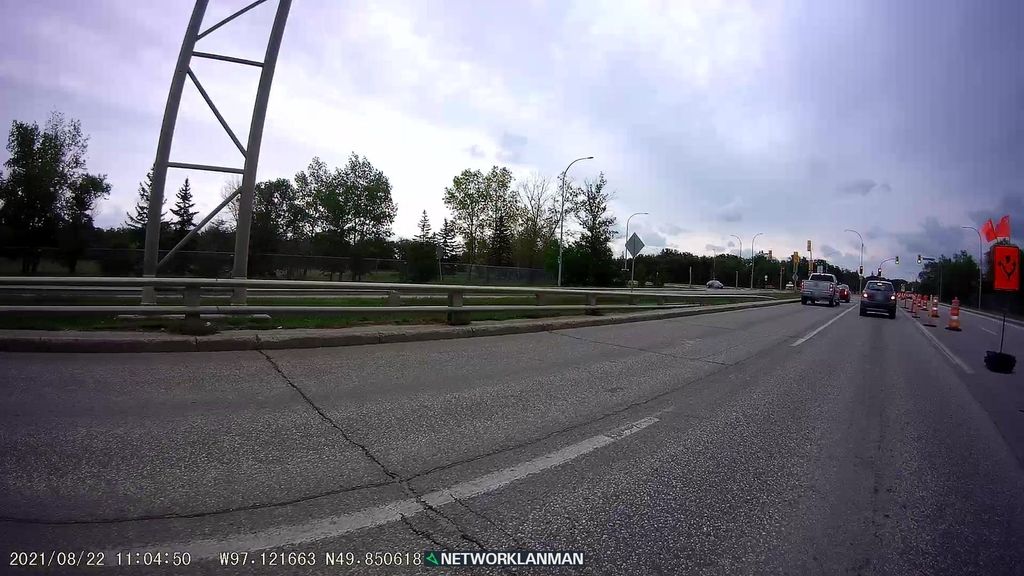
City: winnipeg